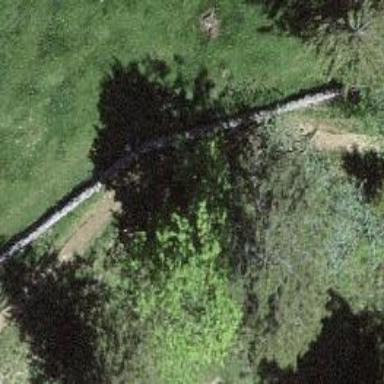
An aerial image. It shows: Dry stone wall barrier.